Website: bh-photo
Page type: account-selection
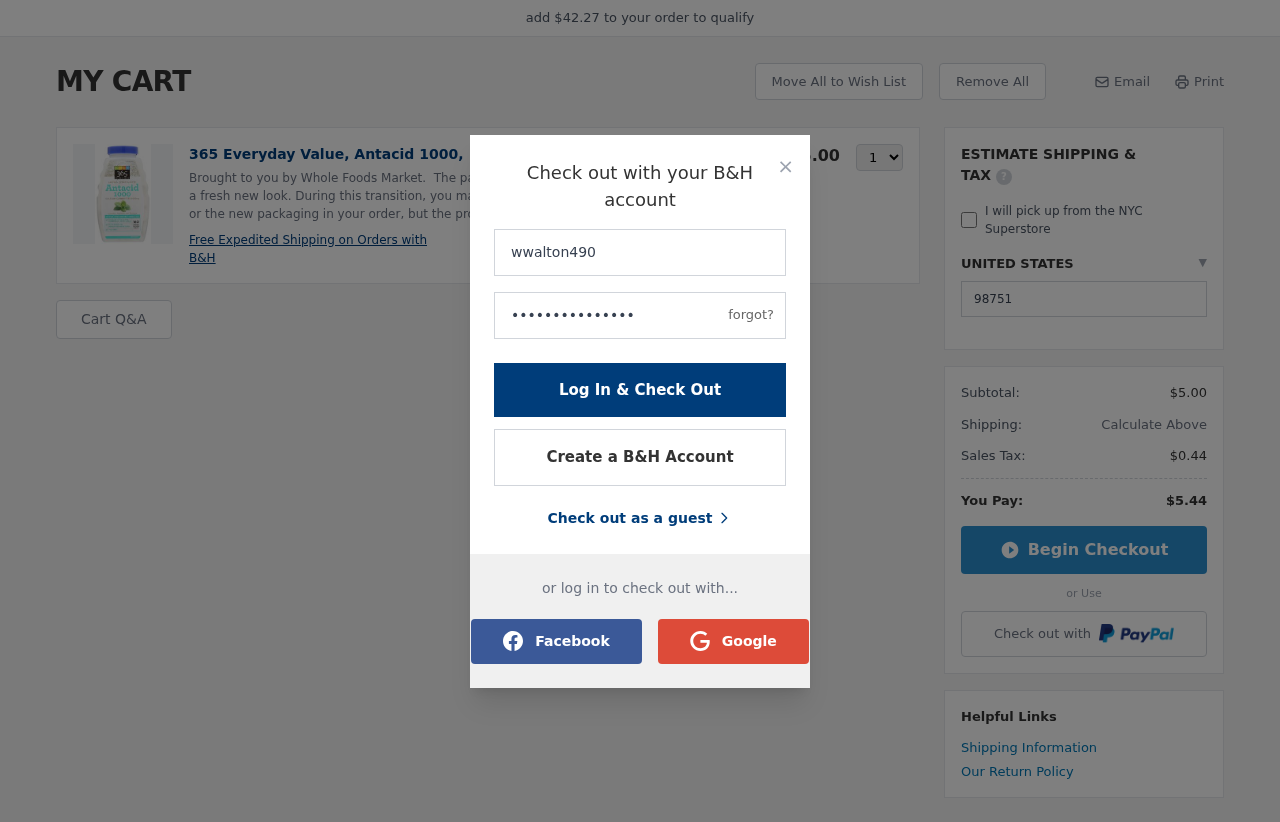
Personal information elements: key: PII_COUNTRY
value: UNITED STATES
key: PII_LOGIN_USERNAME
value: wwalton490
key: PII_POSTCODE
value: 98751
Product elements: key: PRODUCT1_DESC
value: Brought to you by Whole Foods Market.  The packaging for this product has a fresh new look. During this transition, you may get the original packaging or the new packaging in your order, but the produ
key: PRODUCT1_NAME
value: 365 Everyday Value, Antacid 1000, 160 ct
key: PRODUCT1_PRICE
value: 5
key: PRODUCT1_QUANTITY
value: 1
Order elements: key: ORDER_SUBTOTAL
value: $5.00
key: ORDER_TAX
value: $0.44
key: ORDER_TOTAL
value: $5.44
Other elements: key: AMOUNT_TO_QUALIFY
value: $42.27